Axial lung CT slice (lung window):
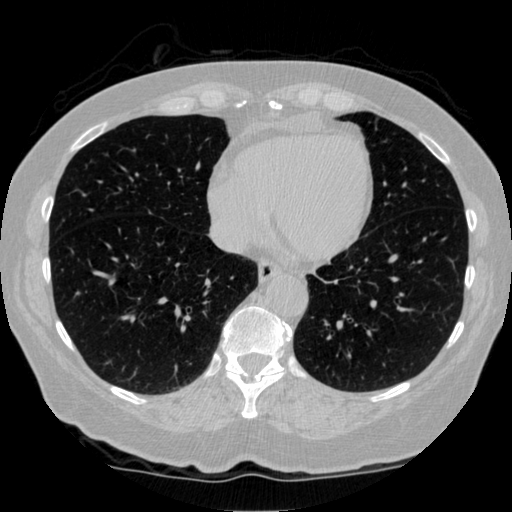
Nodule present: no